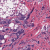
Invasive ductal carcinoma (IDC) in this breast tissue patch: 1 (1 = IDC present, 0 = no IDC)